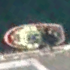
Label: Towing_vessel